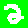
Digit: 2